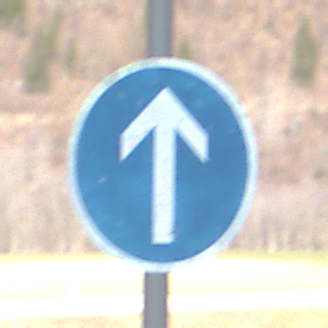
Verkehrszeichen: VorgeschriebeneFahrtrichtungGeradeaus
Umgebung: Outdoor, Nature
Tageszeit: MorningAfternoon
Wetter: PartlyCloudy
Licht: Natural
Jahreszeit: NotSpecified
Kontrast: HighContrast